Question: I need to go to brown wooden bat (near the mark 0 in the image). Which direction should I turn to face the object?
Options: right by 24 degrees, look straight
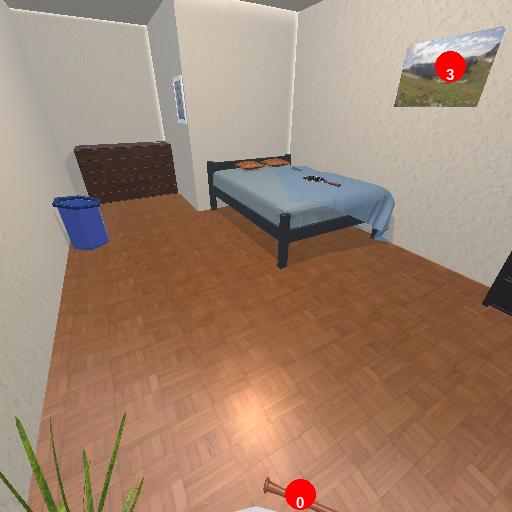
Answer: right by 24 degrees